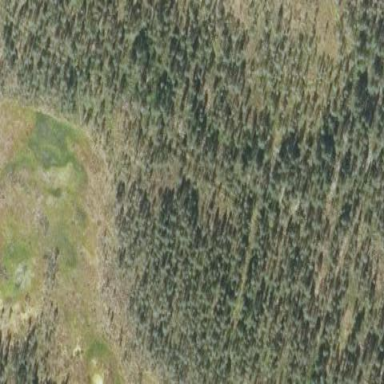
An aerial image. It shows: Needle-leaved woodland.